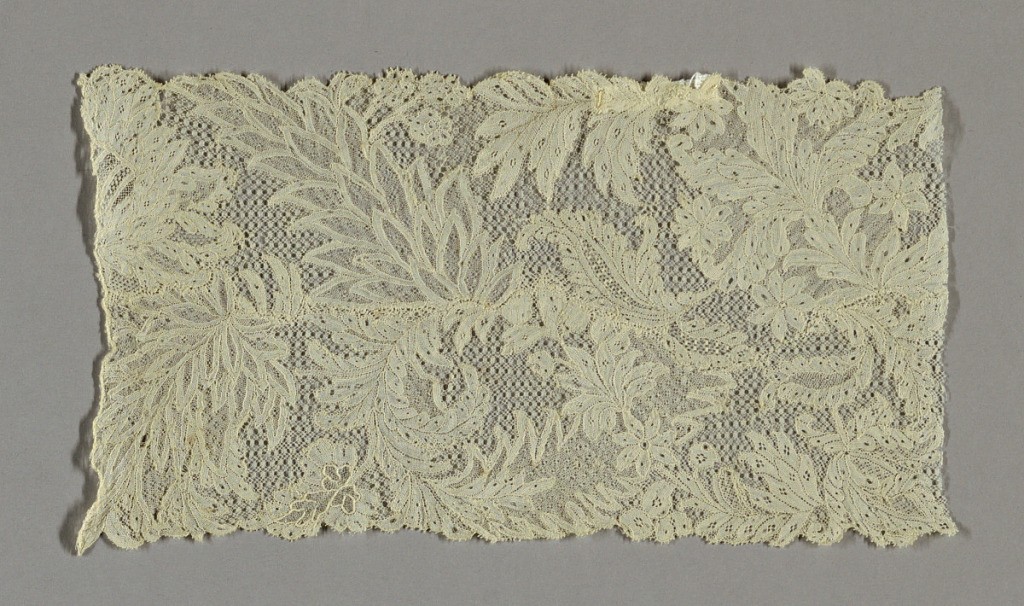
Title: Fragment
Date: early 18th century
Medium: linen Technique: needle lace
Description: Fragment of a band with a variety of leafy fronds and flowers.